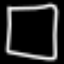
Label: square